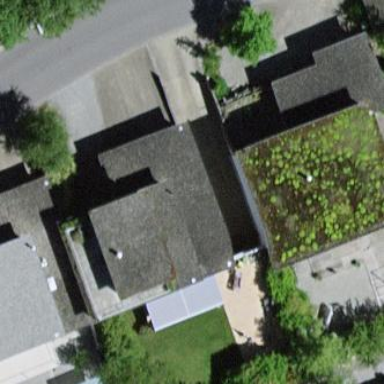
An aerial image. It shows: View of roof of building.